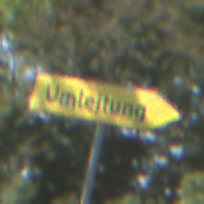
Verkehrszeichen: UmleitungswegweiserRechtsweisend
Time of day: Midday
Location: Outdoor (Nature)
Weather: Clear
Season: NotSpecified
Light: Natural